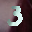
Label: 3